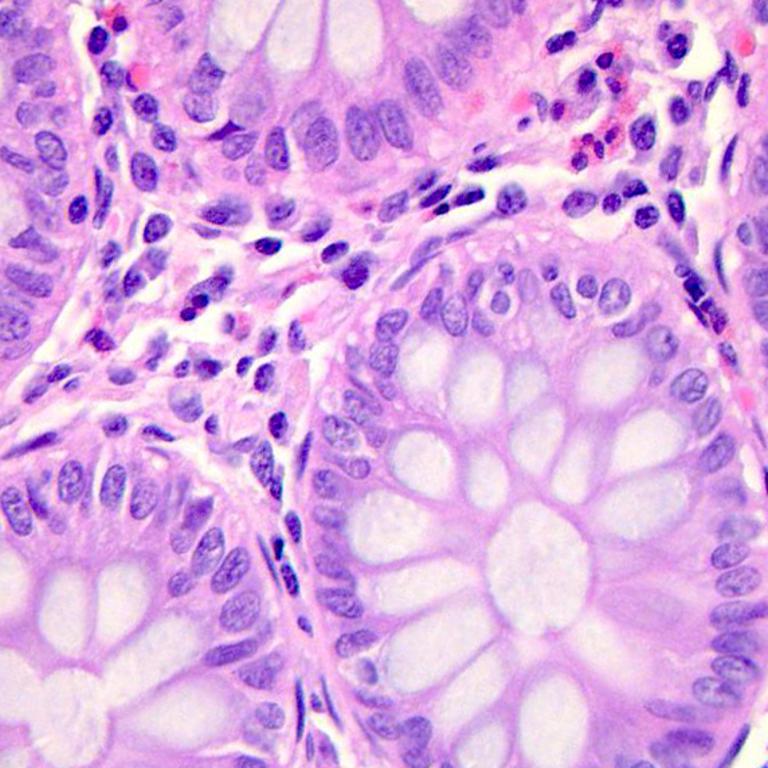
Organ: colon
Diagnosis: benign